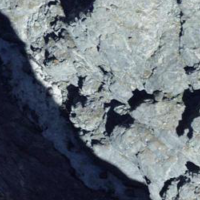
EUNIS habitat code: 48
Species observed at this site:
Pyrrhocorax graculus
Montifringilla nivalis
Nucifraga caryocatactes